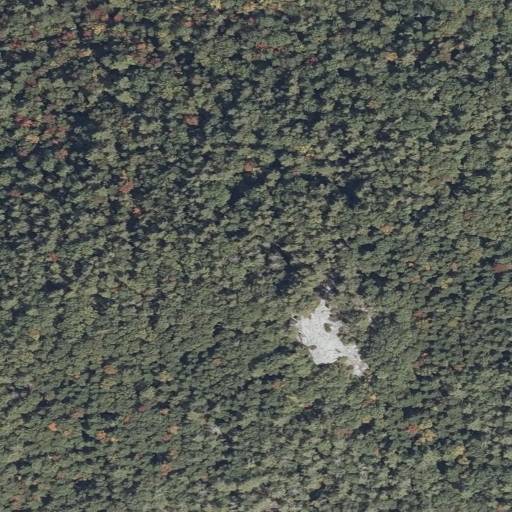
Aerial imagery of mountain in Maine named Bradbury Mountain containing mixed forest and evergreen forest